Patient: sex F, age 69
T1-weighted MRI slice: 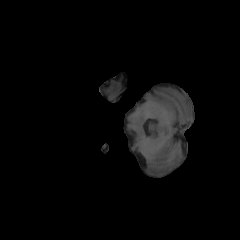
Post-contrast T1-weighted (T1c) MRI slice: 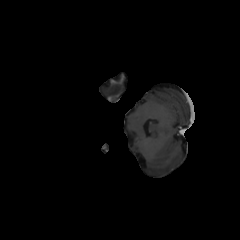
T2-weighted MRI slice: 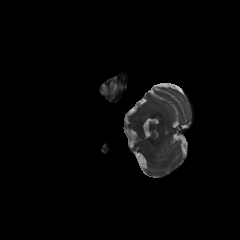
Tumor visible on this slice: no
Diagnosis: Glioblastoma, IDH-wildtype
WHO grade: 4